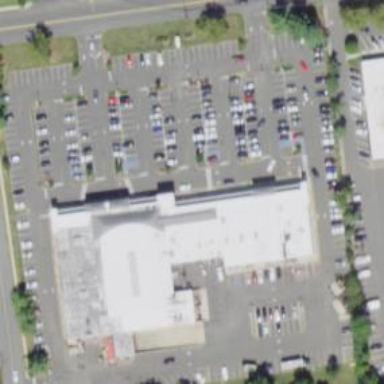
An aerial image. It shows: Fitness center located in leisure land.